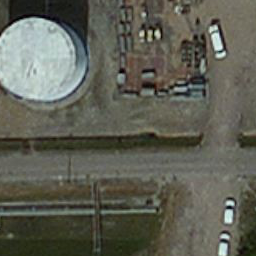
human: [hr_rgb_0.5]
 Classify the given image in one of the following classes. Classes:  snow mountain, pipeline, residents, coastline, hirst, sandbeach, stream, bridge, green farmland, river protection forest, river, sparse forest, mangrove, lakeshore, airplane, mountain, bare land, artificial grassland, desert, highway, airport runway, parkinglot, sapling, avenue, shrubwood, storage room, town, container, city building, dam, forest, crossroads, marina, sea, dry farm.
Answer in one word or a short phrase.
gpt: storage room